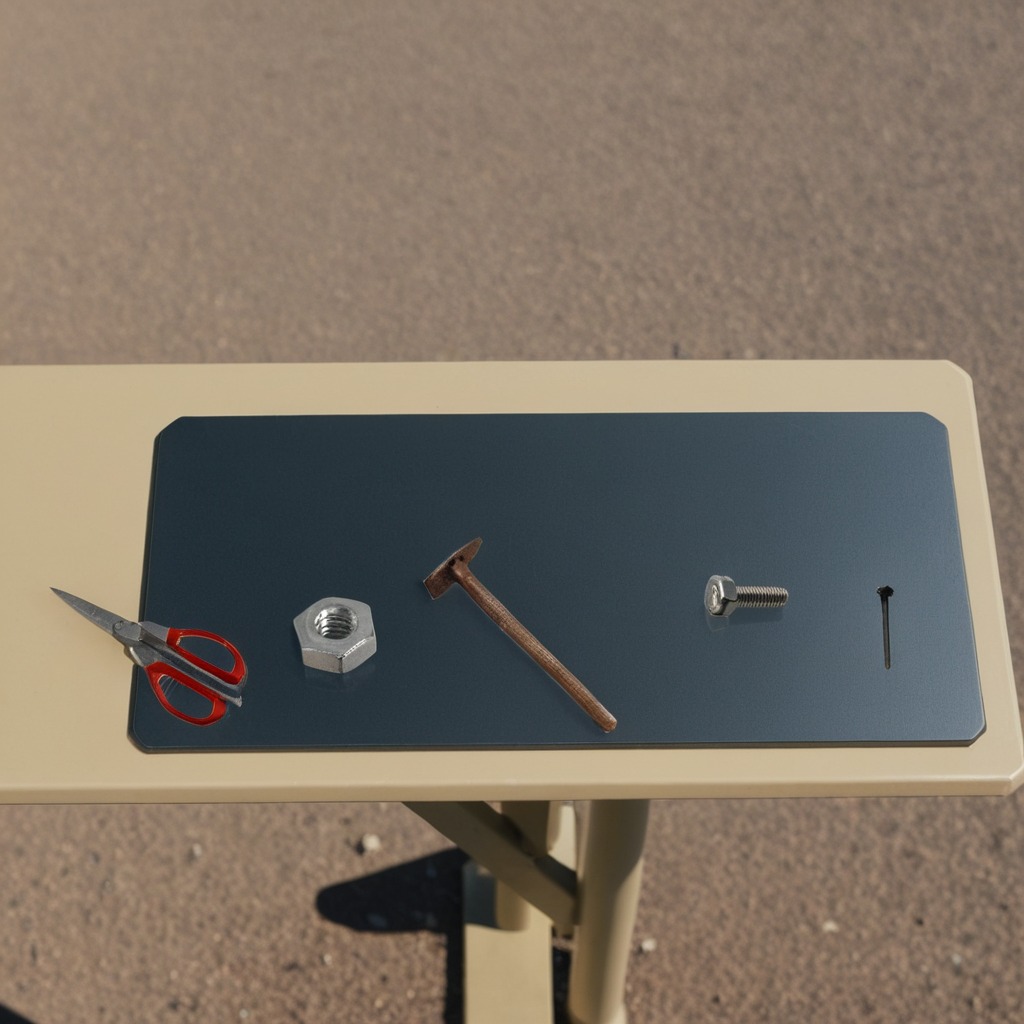
A metal machine screw, an iron nail, a hammer, a metal nut, and a pair of scissors are lying on the textured surface.